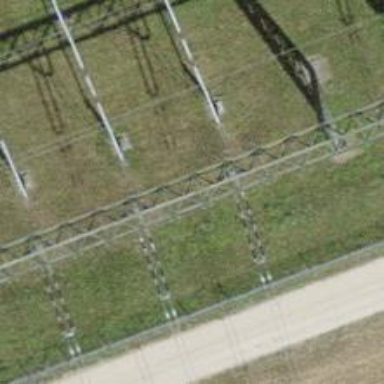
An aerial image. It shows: Insulator used in power systems.